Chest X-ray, PA view. Patient: 32 years old, sex F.
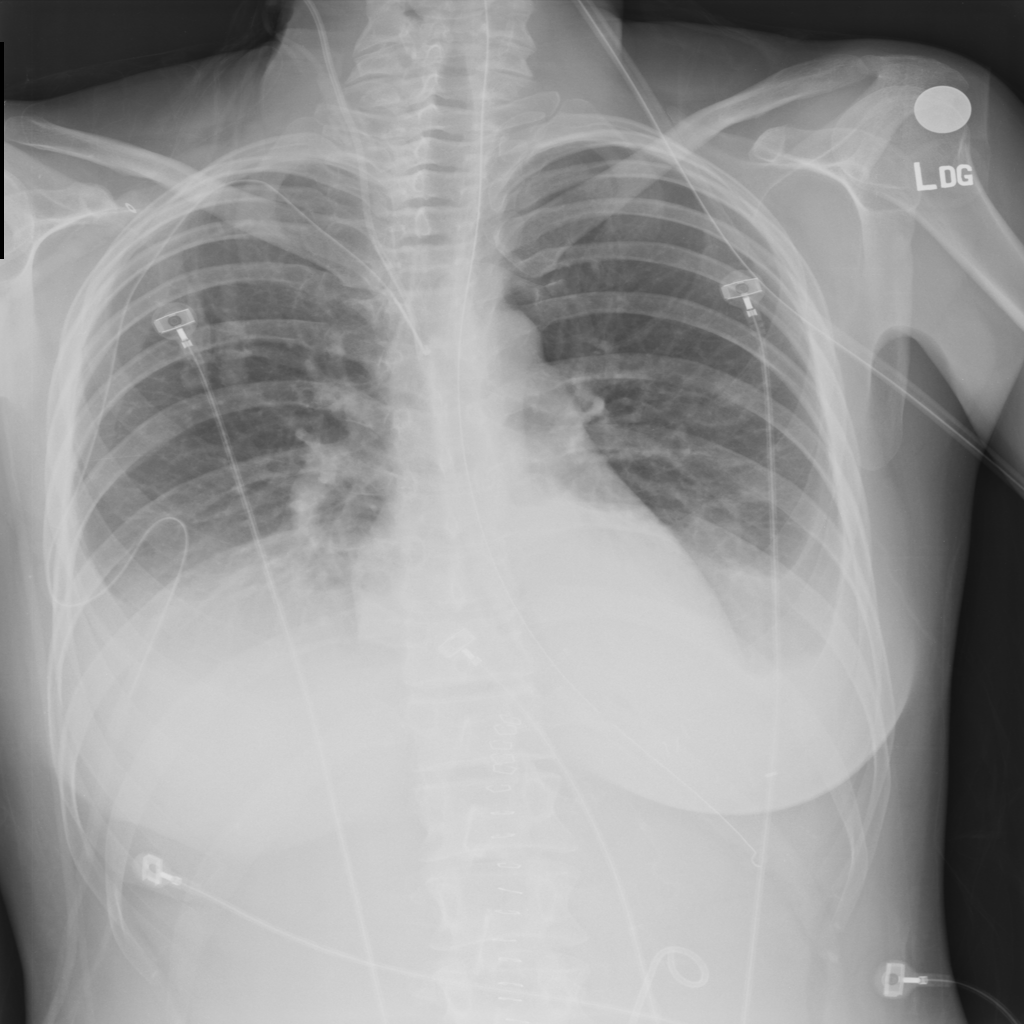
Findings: Atelectasis, Effusion